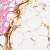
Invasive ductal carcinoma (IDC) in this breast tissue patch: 0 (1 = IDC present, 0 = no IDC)